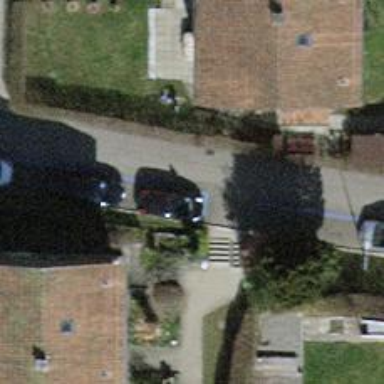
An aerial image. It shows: Asphalt road in living street.